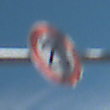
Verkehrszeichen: Geschwindigkeit20
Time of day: Midday
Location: Outdoor (Special)
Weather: PartlyCloudy
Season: NotSpecified
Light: Natural